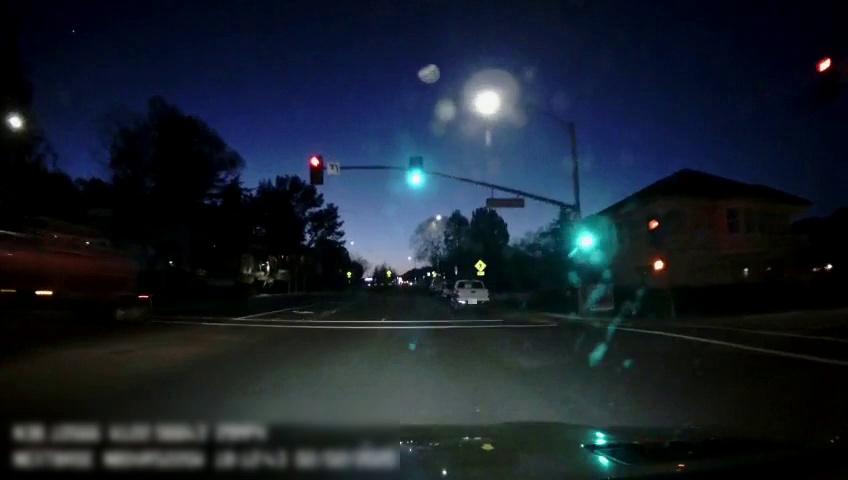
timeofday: Night
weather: Other
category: Drivable Space
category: Vehicles | Truck
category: Vehicles | Truck
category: Vehicles | Van
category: Vehicles | Truck
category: Lanes | Opposite Lane
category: Lanes | Alternate Lane
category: Traffic | Lights
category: Traffic | Lights
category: Traffic | Lights
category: Traffic | Lights
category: Traffic | Signs
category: Traffic | Lights
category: Traffic | Lights
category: Traffic | Signs
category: Traffic | Signs